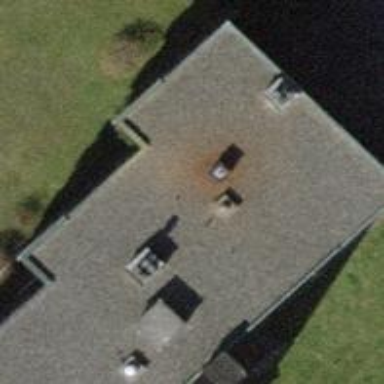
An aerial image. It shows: Terrace building.